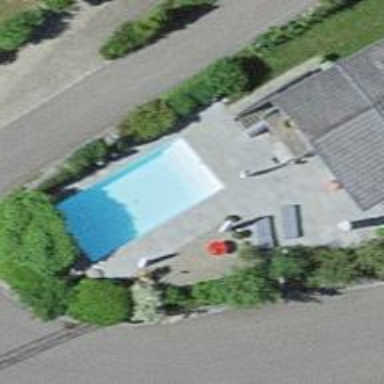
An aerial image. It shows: Swimming pool located in leisure land.